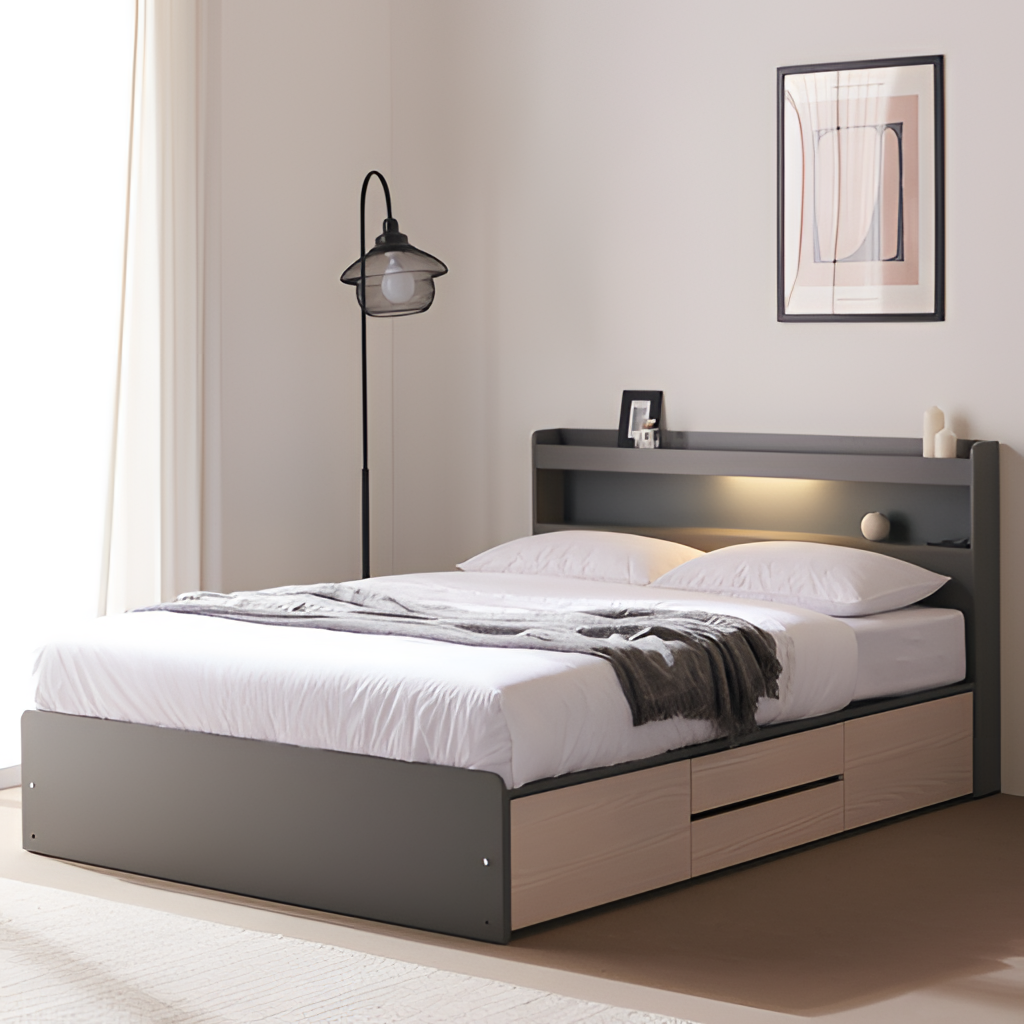
backlit headboard bed, Sure! Here is the caption based on the given image description:, flooring, with nan pattern, wallpaper, with nan pattern